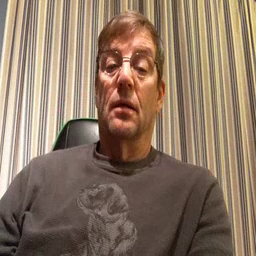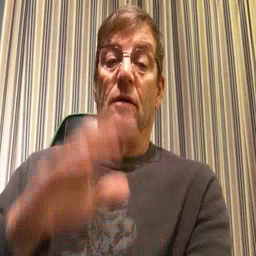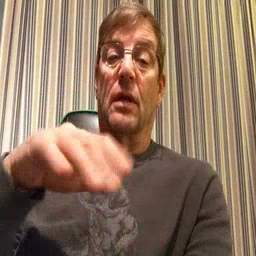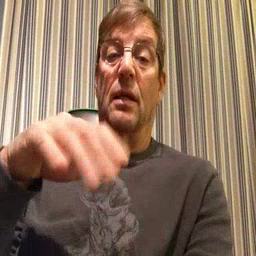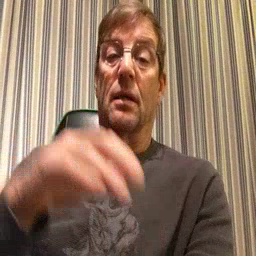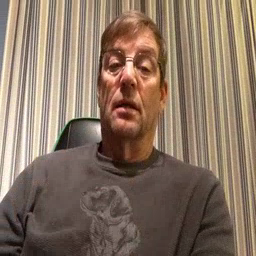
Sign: rain